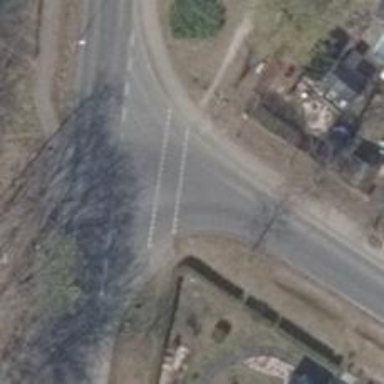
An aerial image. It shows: Road with "give way" sign.